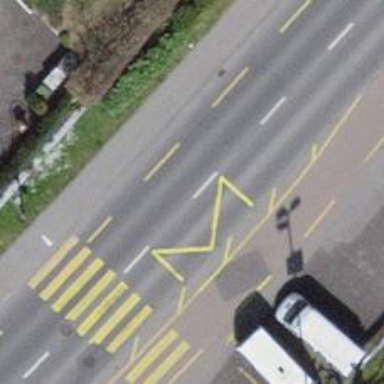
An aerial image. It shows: Bus stop with designated public transport stop position.